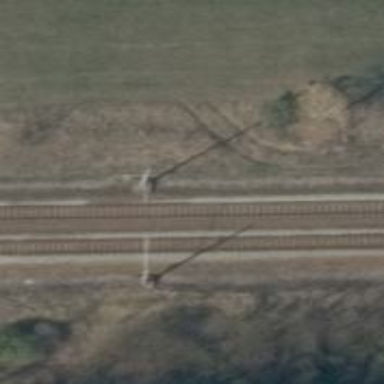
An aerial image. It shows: Milestone along the railway track with catenary mast.